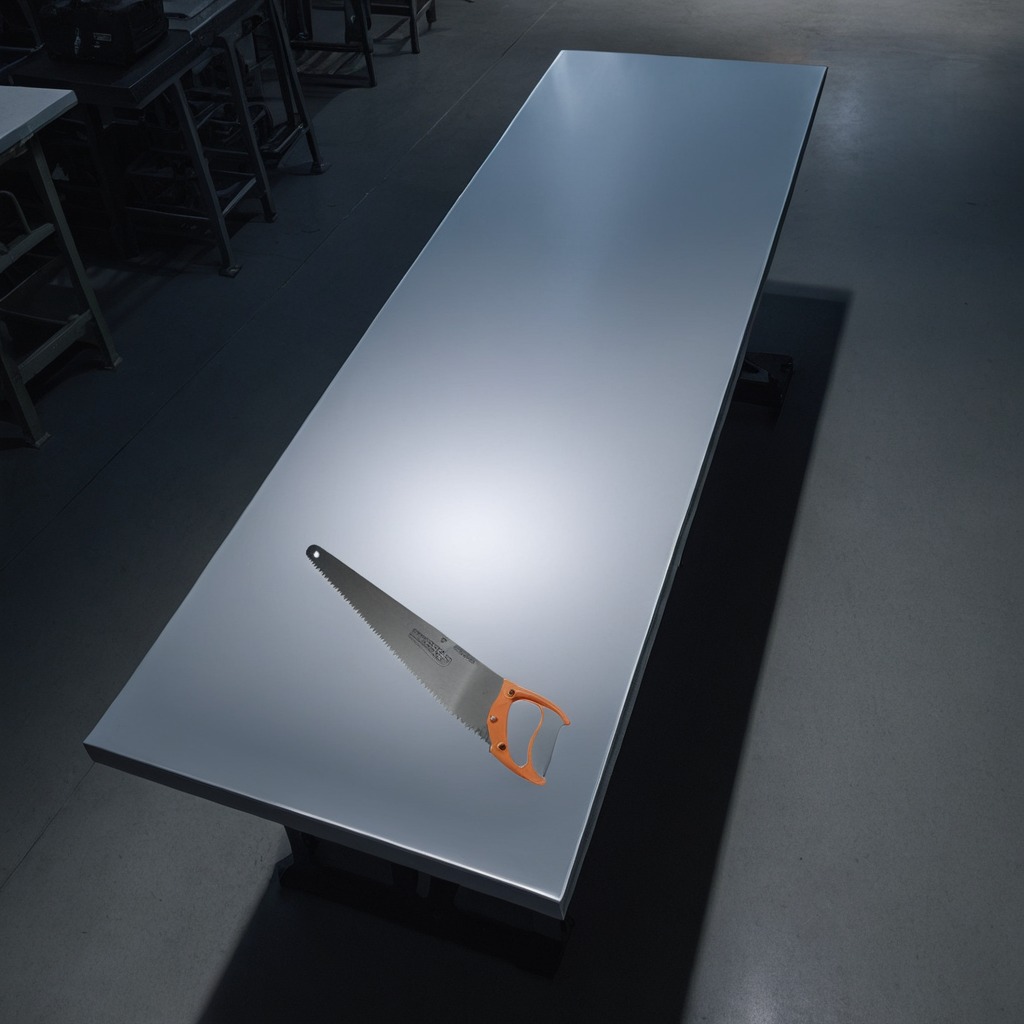
A metal saw is lying on the tabletop in the evening.